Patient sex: M
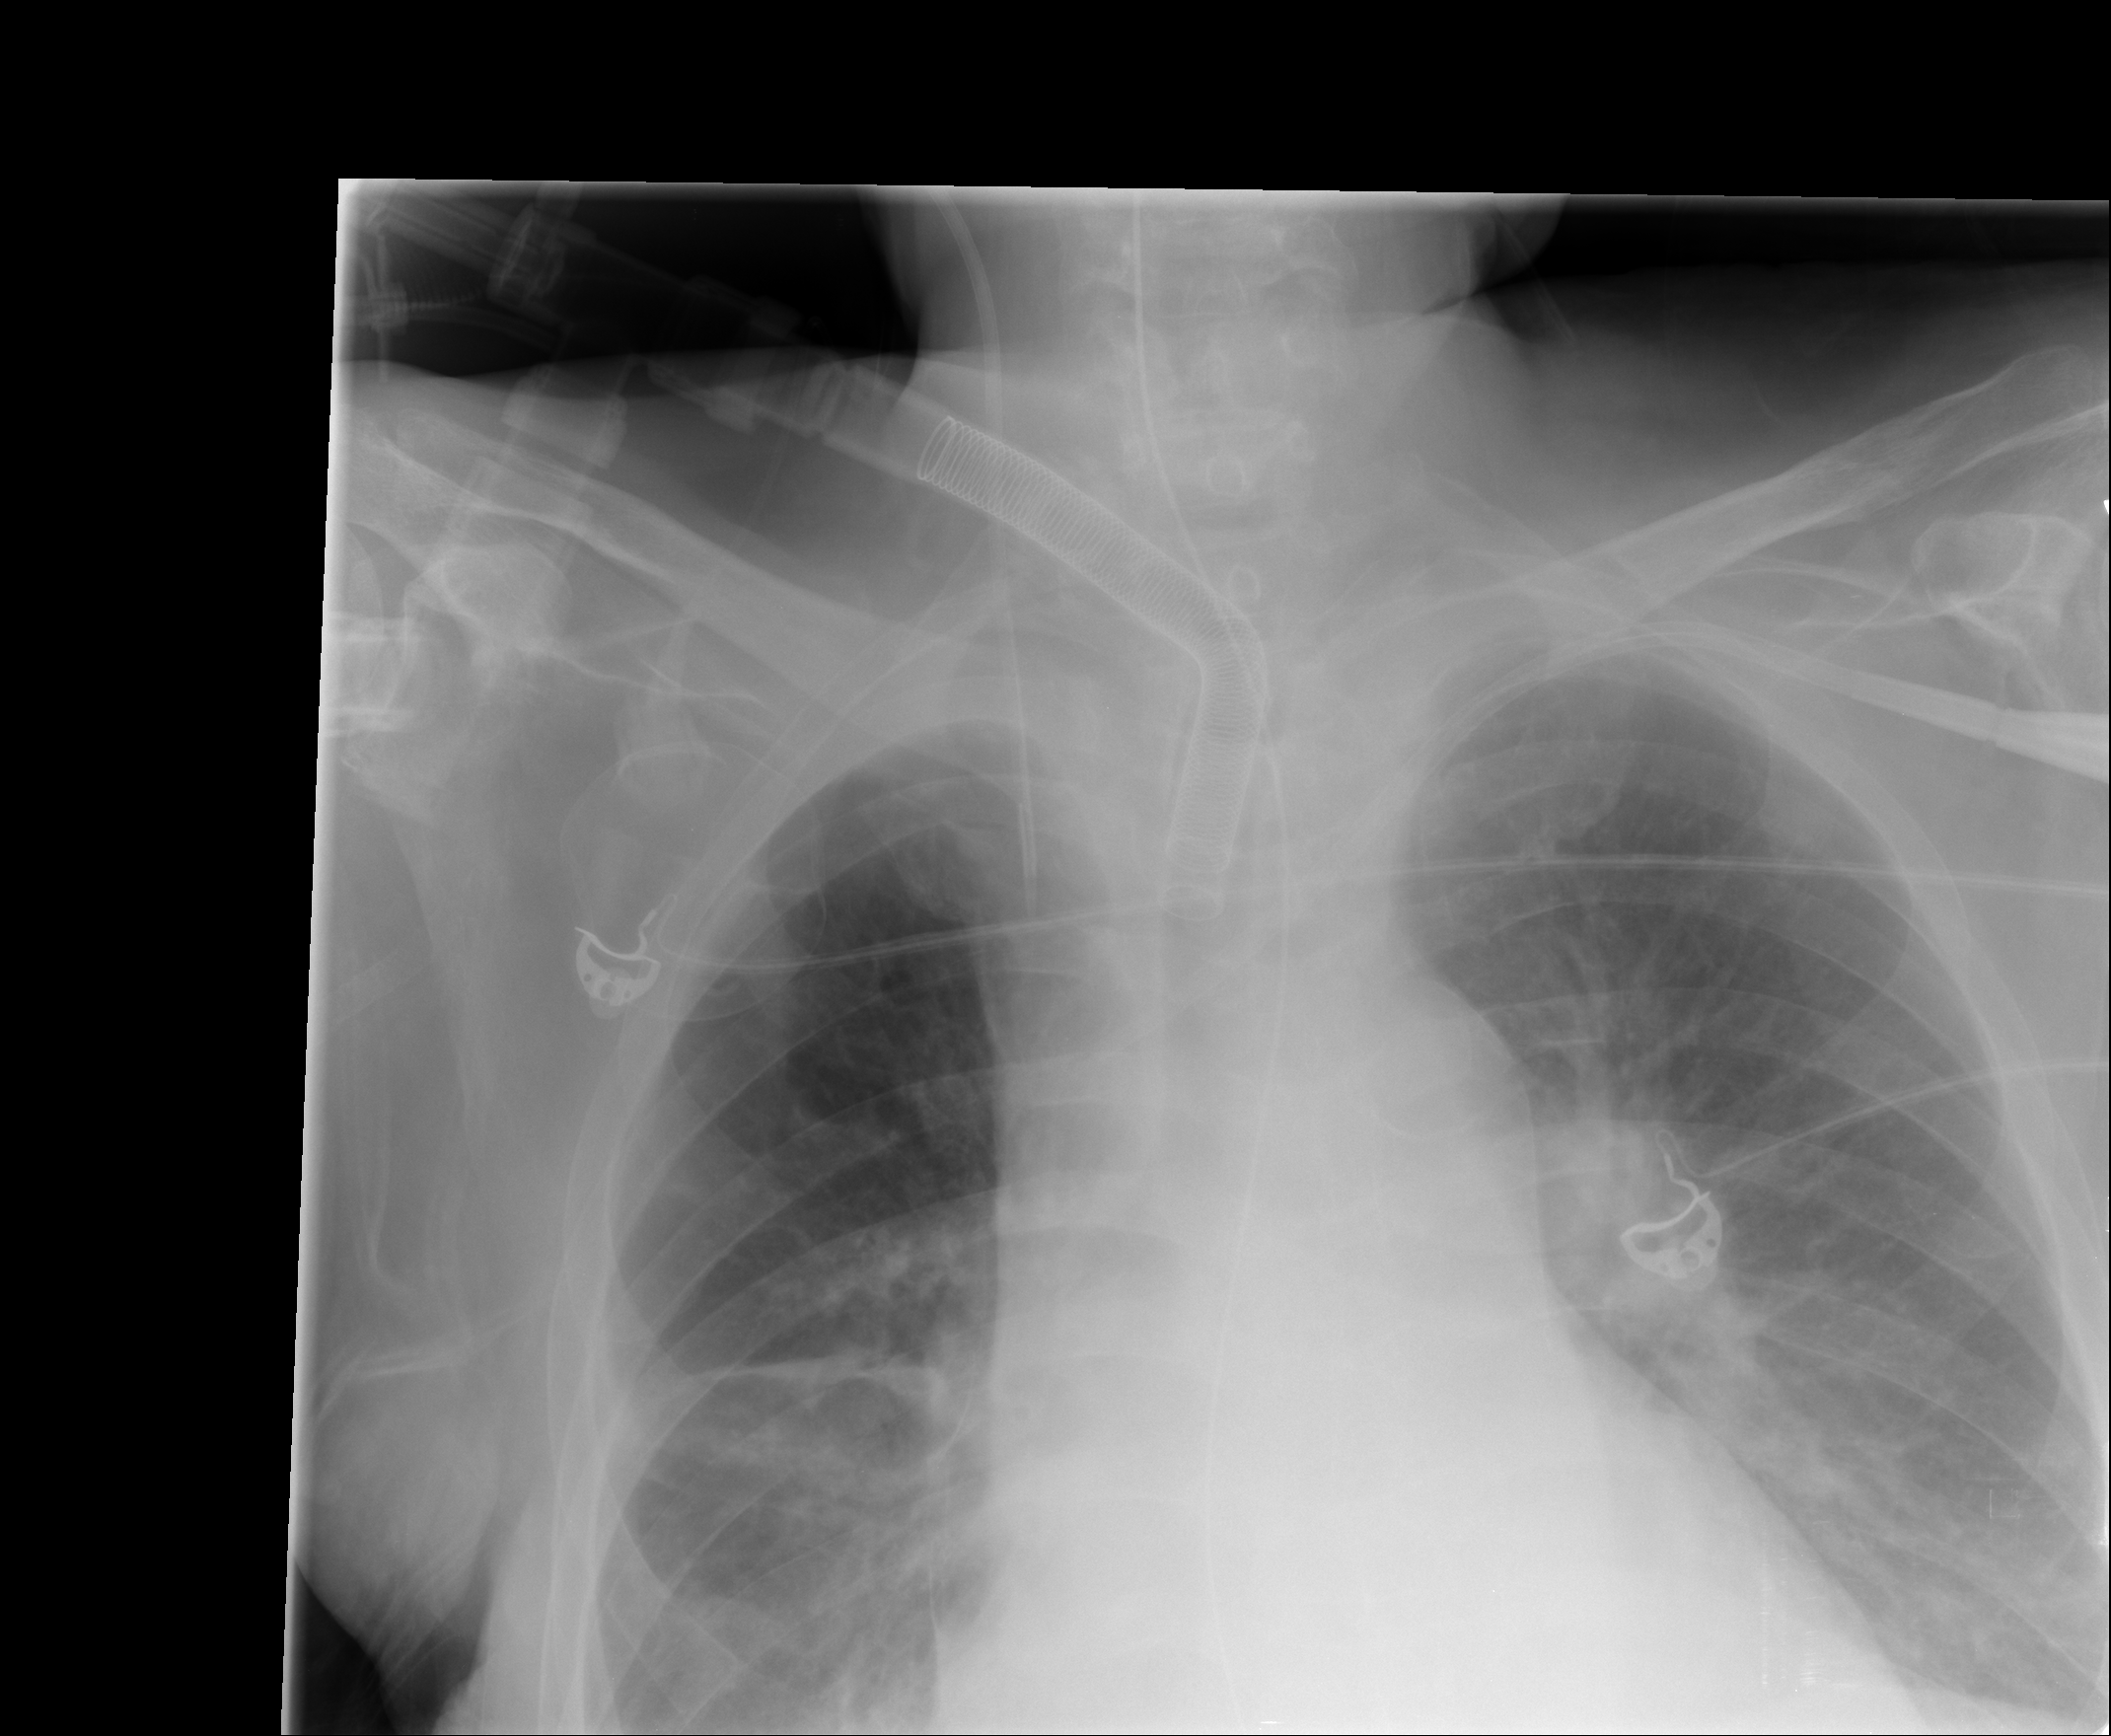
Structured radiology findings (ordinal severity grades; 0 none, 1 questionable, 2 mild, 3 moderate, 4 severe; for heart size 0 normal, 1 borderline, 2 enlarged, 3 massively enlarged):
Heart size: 1
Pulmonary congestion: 0
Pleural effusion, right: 2
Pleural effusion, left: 0
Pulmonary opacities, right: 0
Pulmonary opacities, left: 0
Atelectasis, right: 2
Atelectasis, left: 0